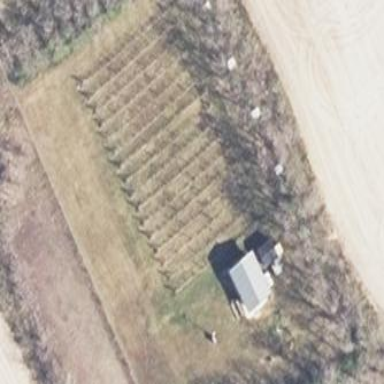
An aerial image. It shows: Fence.